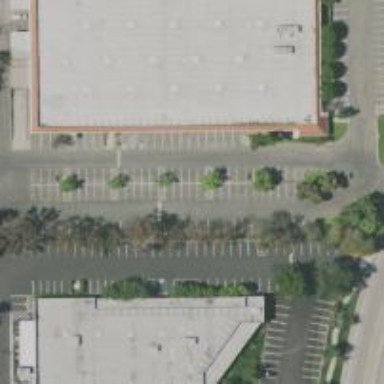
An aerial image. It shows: Parking space is available.